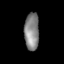
Tissue: lung
Cell type: Epithelial cells
Senescence score: 0.1413
Nuclear area (px): 537
Mean DAPI intensity: 132.134